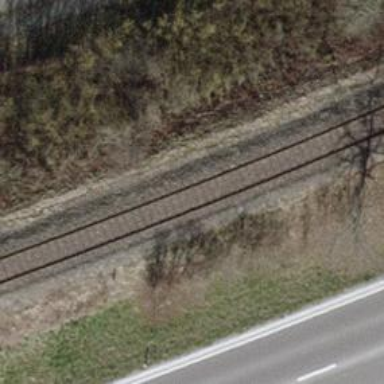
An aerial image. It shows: Preserved railway with one track.